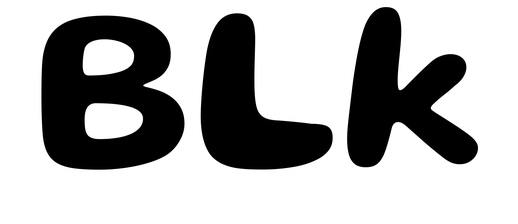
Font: Gluten_SemiBold